Question: I have a problem with a 'SearchView'.
There is a shift of the writing top and this is a screen for this SearchView:

and this is my code:
'''
<SearchView
android:id="@+id/search"
android:layout_width="150dp"
android:layout_height="30dp"
android:layout_gravity="center_vertical"
android:background="@drawable/recherche"
android:ems="9"
android:gravity="bottom"
android:iconifiedByDefault="false"
android:textColorHint="#2b3990" />
'''
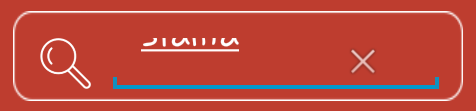
Answer: '''
<SearchView
android:id="@+id/search"
android:layout_width="150dp"
android:layout_height="wrap_content"
android:layout_gravity="center_vertical"
android:ems="9"
android:gravity="bottom"
android:iconifiedByDefault="false"
android:textColorHint="#2b3990" />
'''